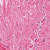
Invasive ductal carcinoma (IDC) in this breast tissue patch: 0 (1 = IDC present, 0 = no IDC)